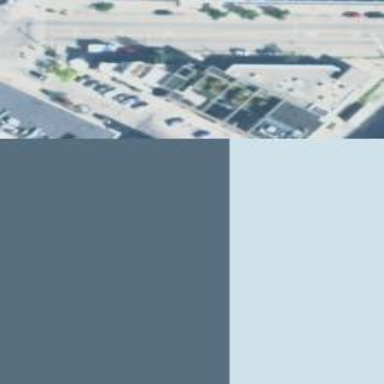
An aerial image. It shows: The image shows part of apartment building.